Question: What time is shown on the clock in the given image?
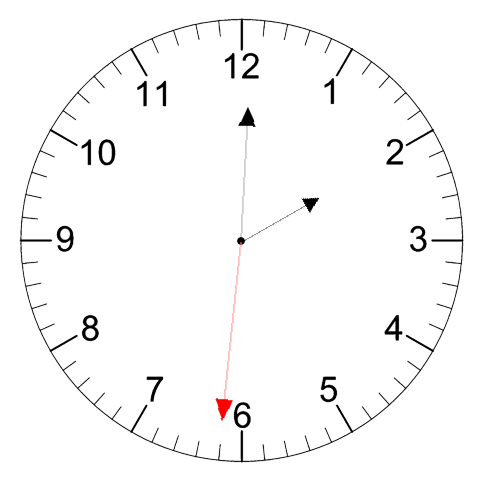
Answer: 02:00:31